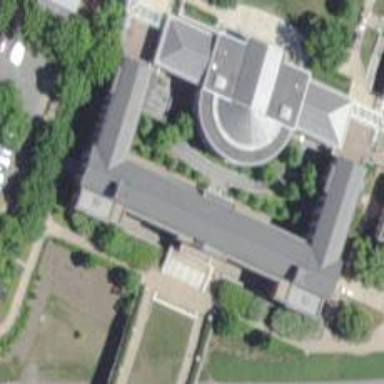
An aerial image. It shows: University building.